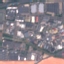
Land use / land cover class: Industrial